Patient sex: F
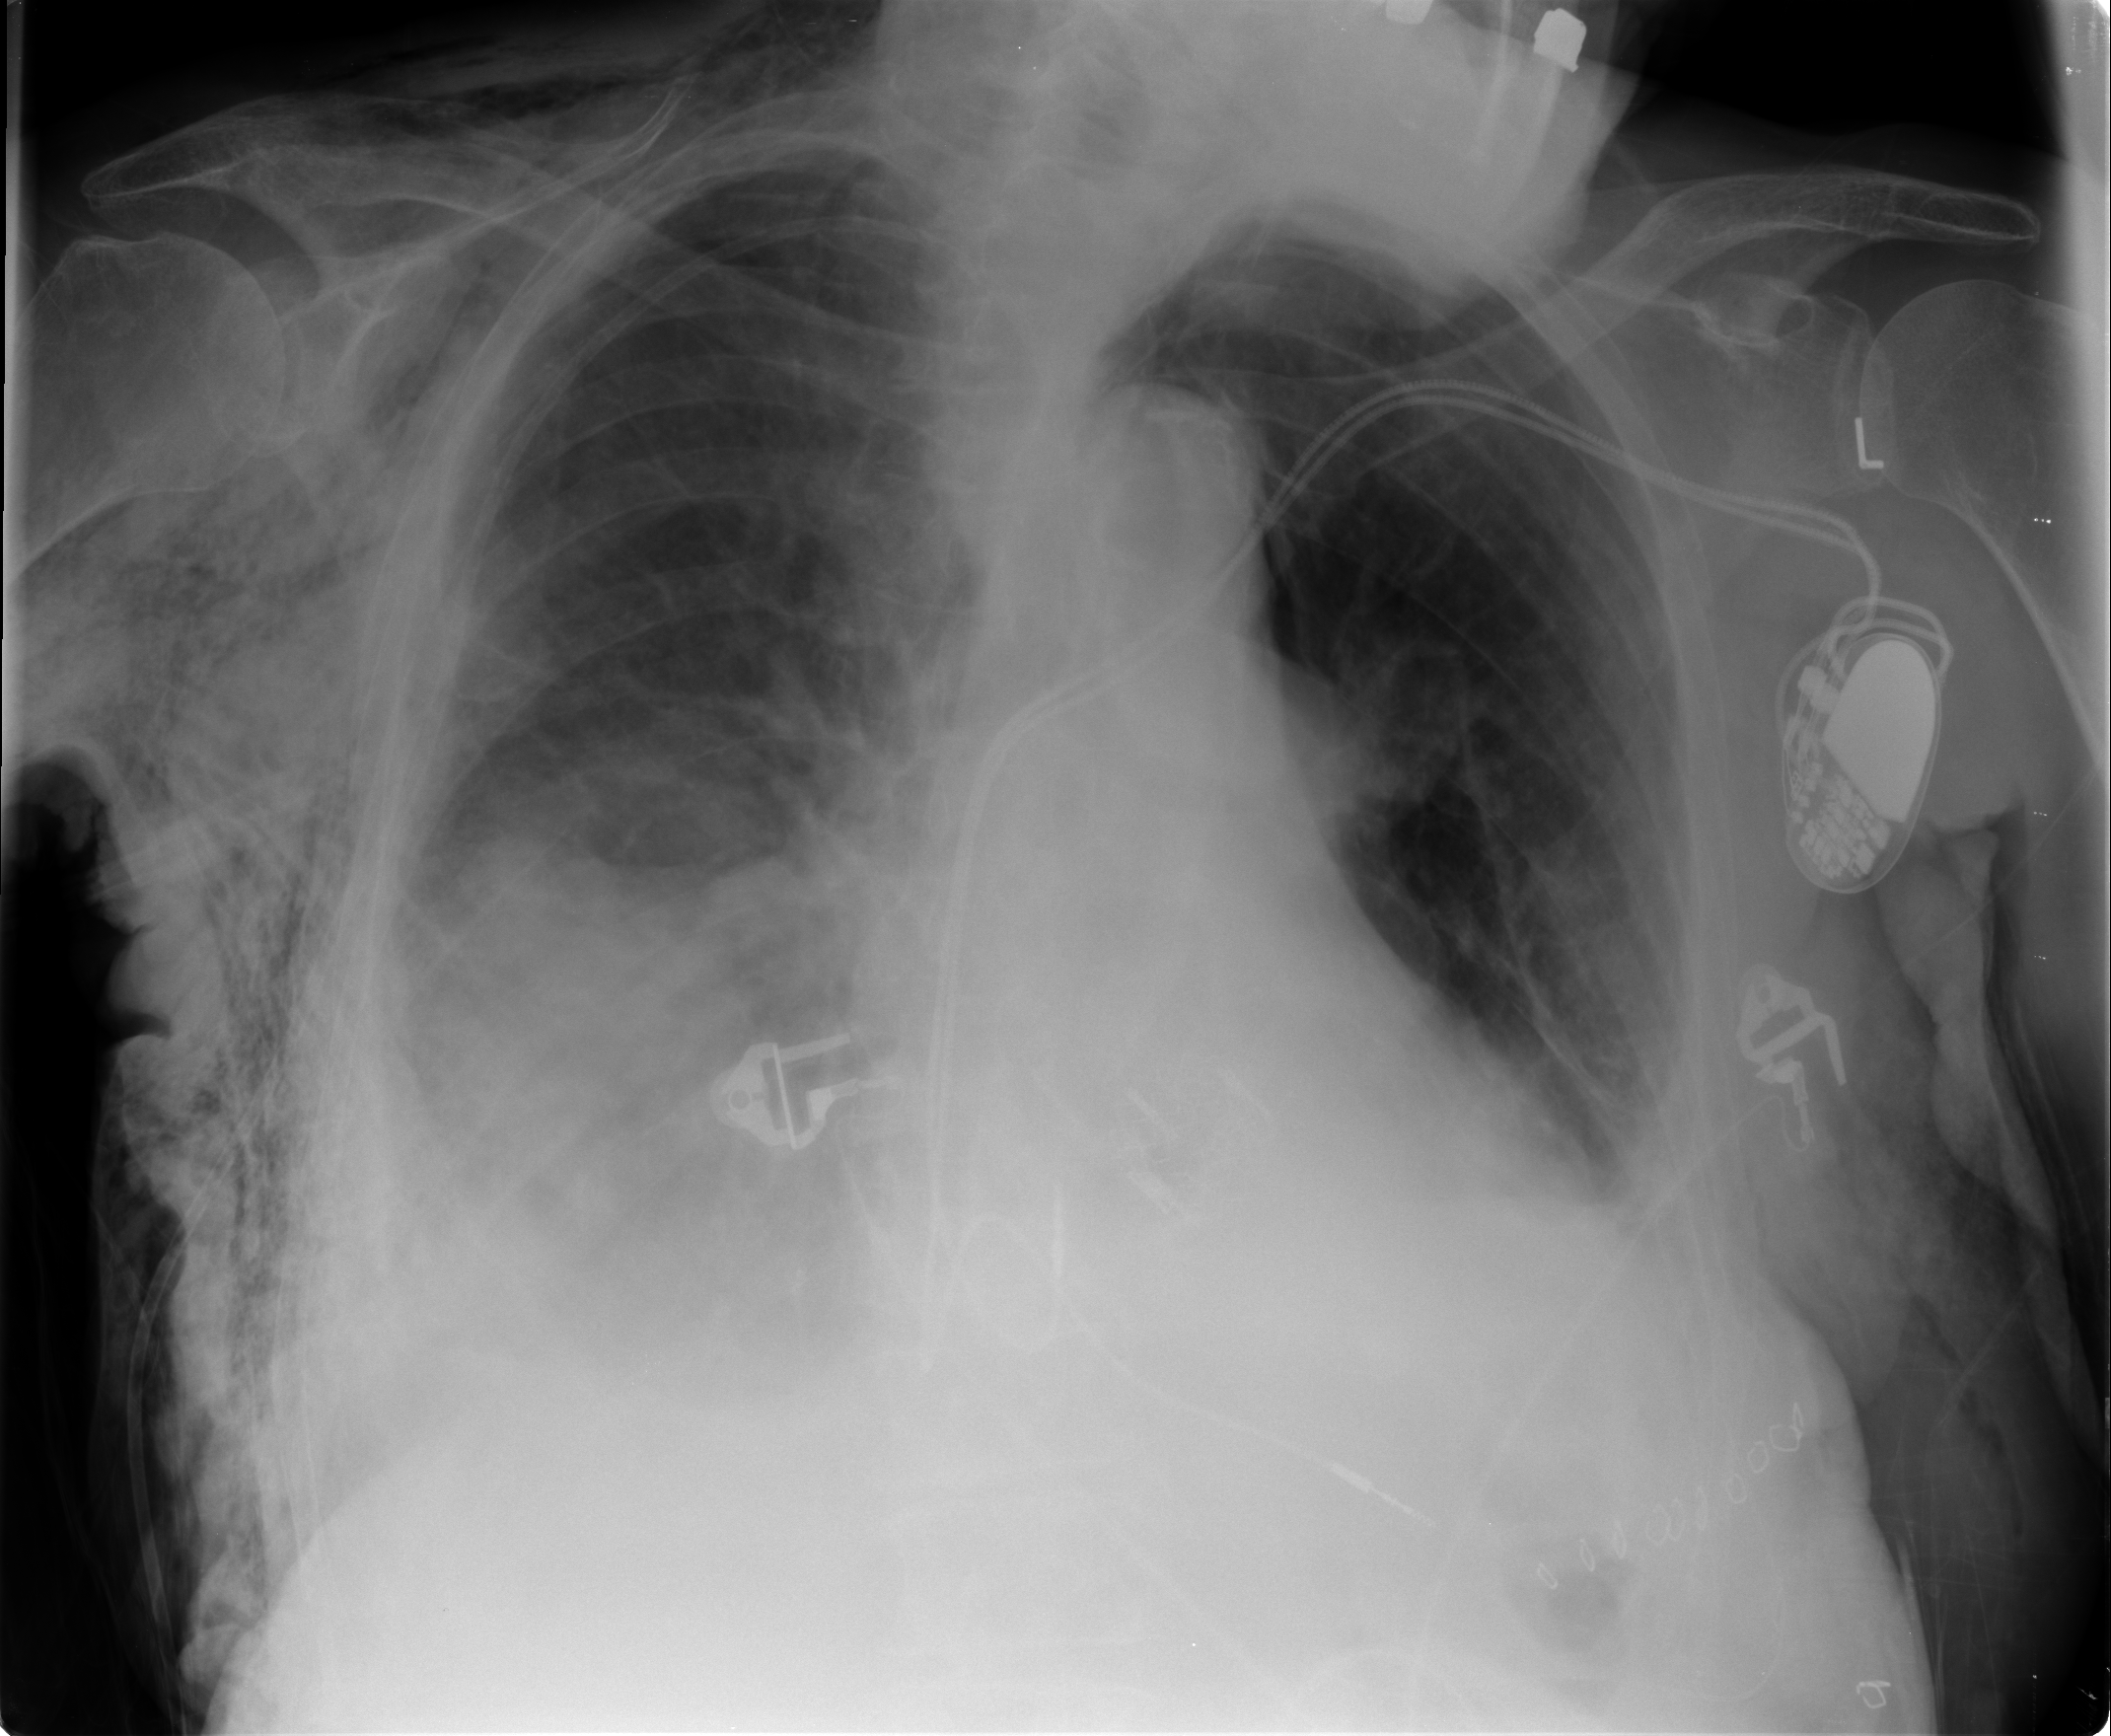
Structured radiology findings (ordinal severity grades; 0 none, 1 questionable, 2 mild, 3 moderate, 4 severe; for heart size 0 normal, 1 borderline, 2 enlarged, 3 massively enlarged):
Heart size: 2
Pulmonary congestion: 1
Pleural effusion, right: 3
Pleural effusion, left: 2
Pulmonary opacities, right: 1
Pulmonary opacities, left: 0
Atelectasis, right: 3
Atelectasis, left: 2